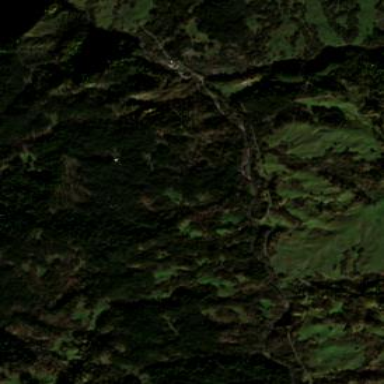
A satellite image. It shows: Forest area.